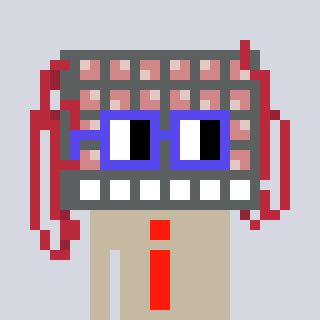
a pixel art character with square blue glasses, a turing-shaped head and a bege-colored body on a cool background